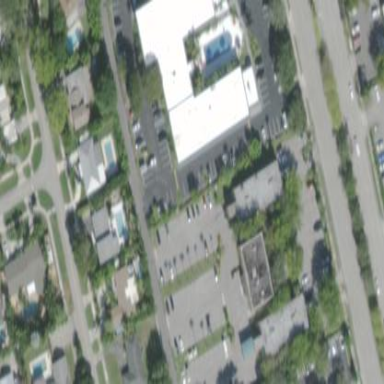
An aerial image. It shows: Motel building.